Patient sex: F
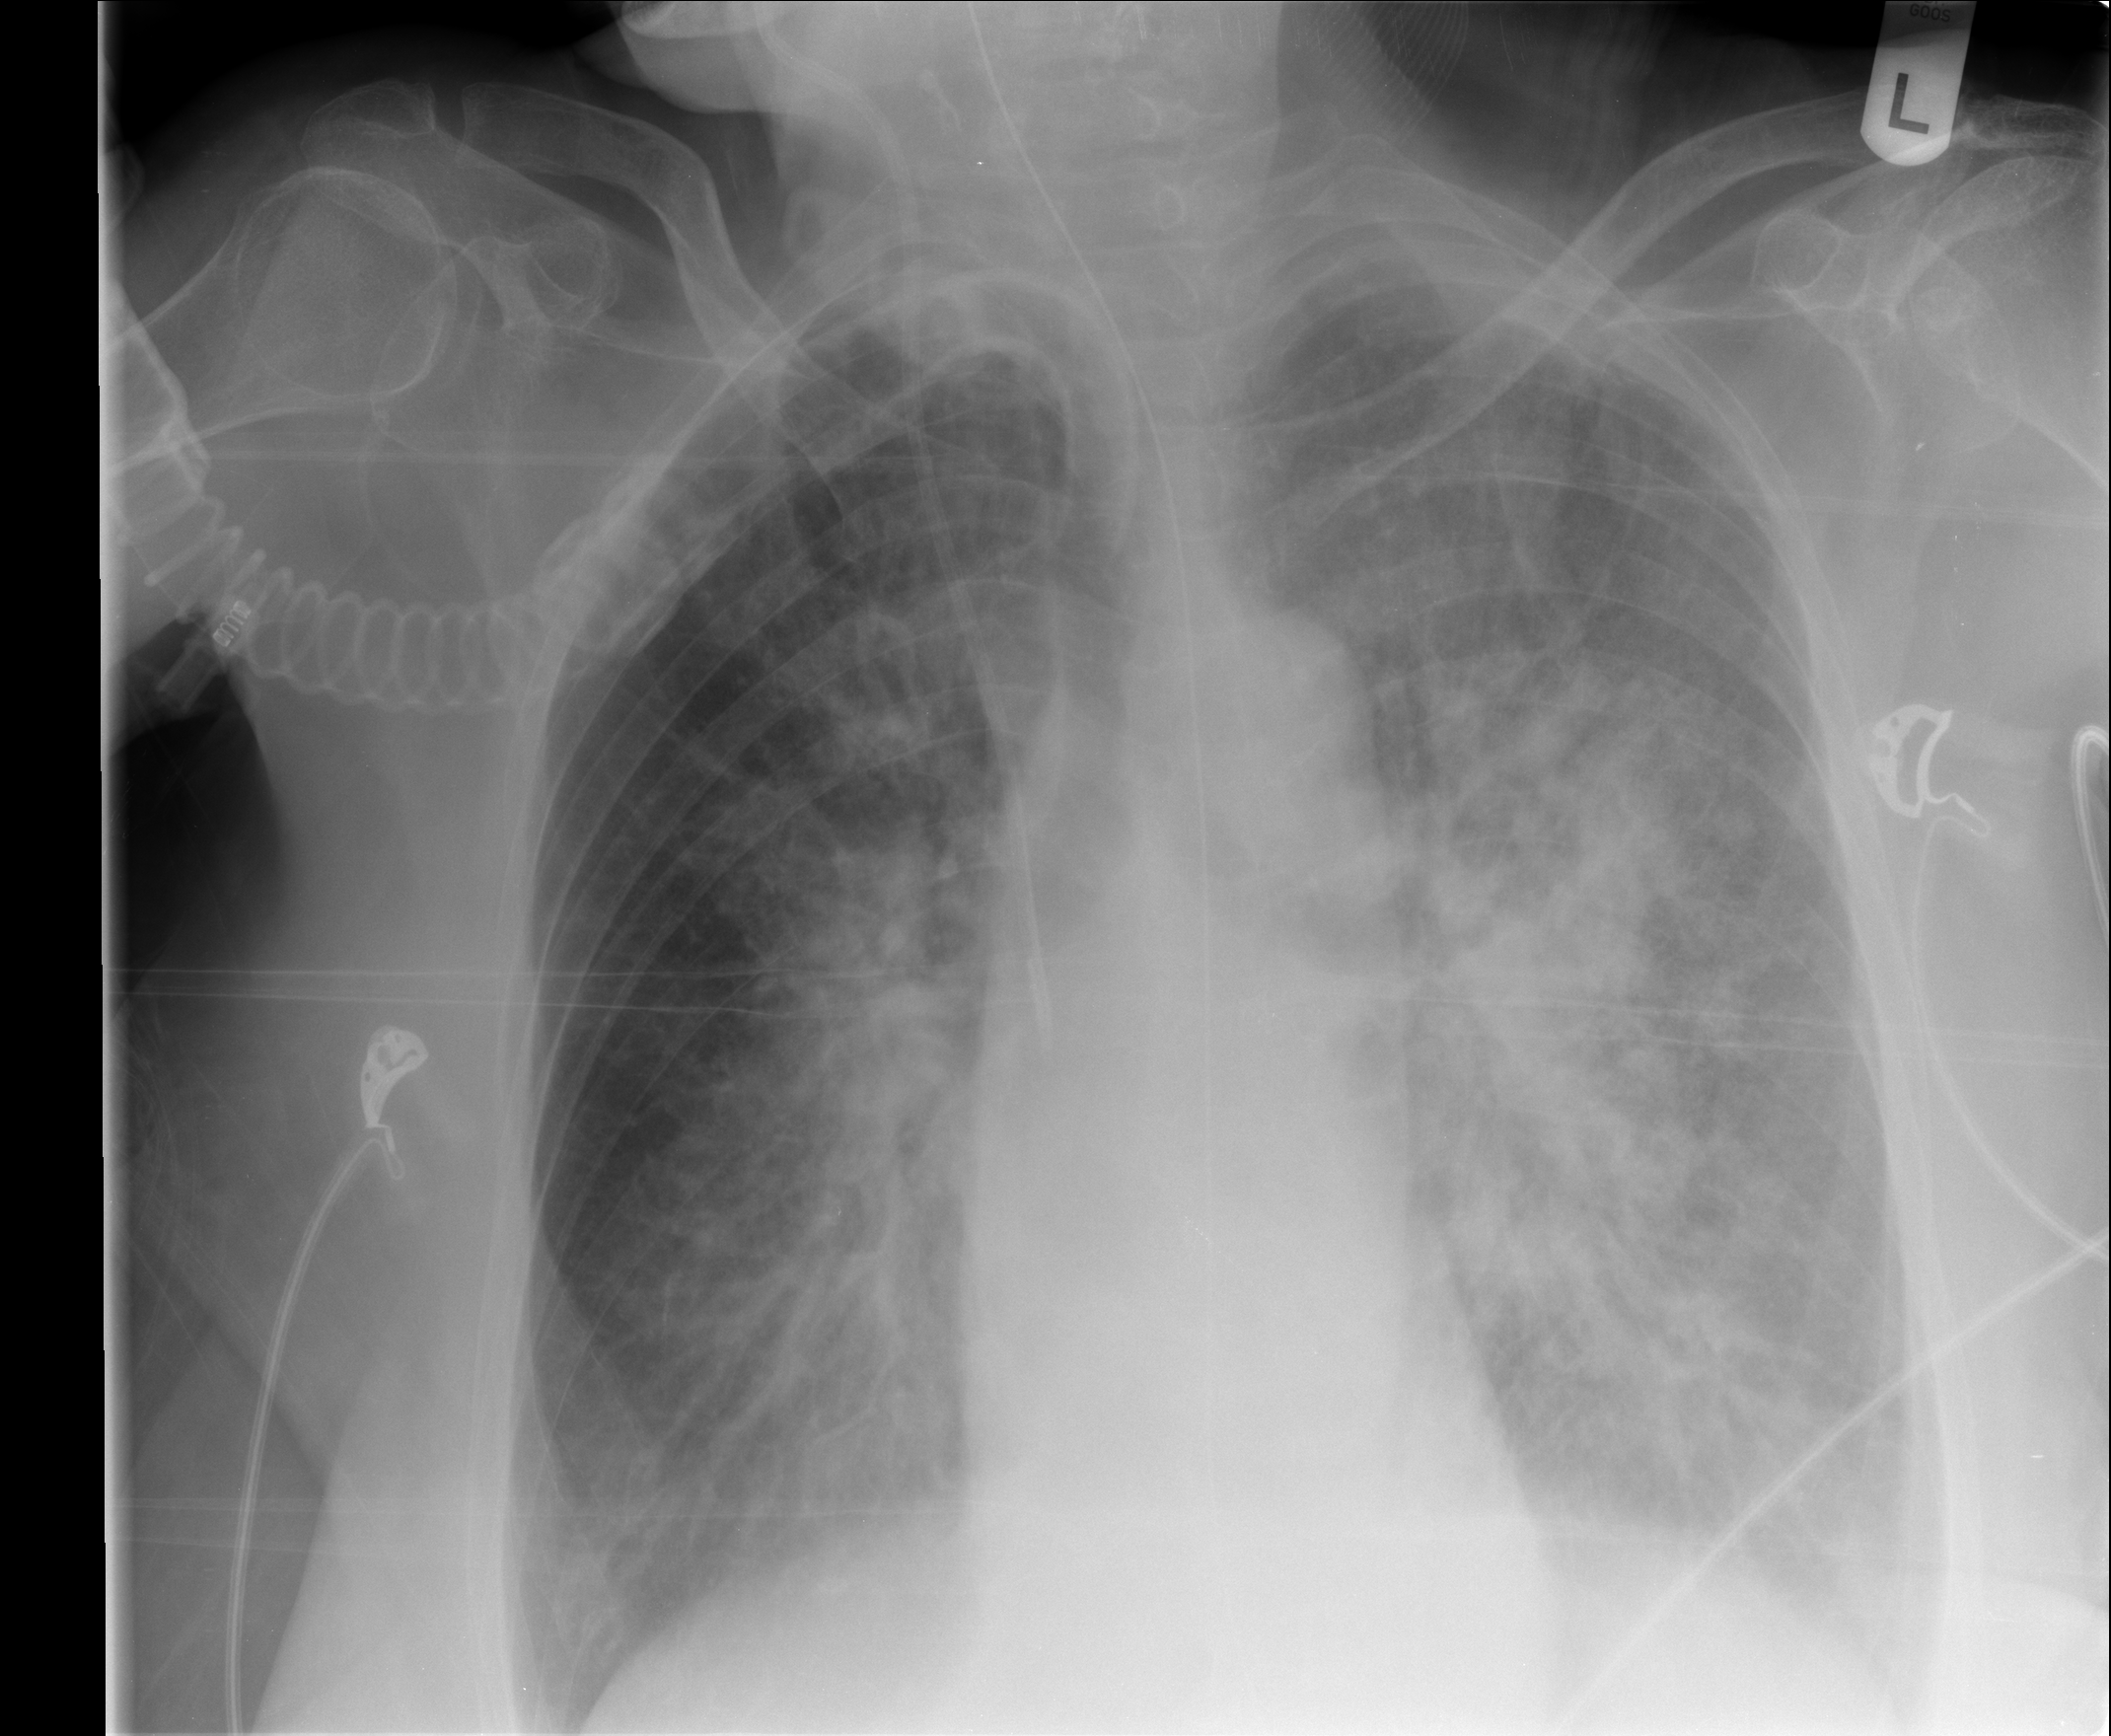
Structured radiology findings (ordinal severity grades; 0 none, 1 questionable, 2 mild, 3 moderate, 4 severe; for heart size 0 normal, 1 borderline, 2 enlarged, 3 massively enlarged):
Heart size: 0
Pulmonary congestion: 3
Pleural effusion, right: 0
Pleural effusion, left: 2
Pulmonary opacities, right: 2
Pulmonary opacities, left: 3
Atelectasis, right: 2
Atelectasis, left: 3